Question: I have a problem with the uiview and a ui collection view in a fixed position. Is there a way to scroll the ui view upwards and have an infinite ui collection view under with content? I want the whole view to be uicollection. Is there something I have to do with my constraints?
--uiview
----uiview << sorta like a header for the page which can be scrolled up and out of the way. But once at the top, they will see it again.
----uicollection view <<< whole view should push up a continuous ui collection view
Currently the uiview and uicollection view are on the same layer.

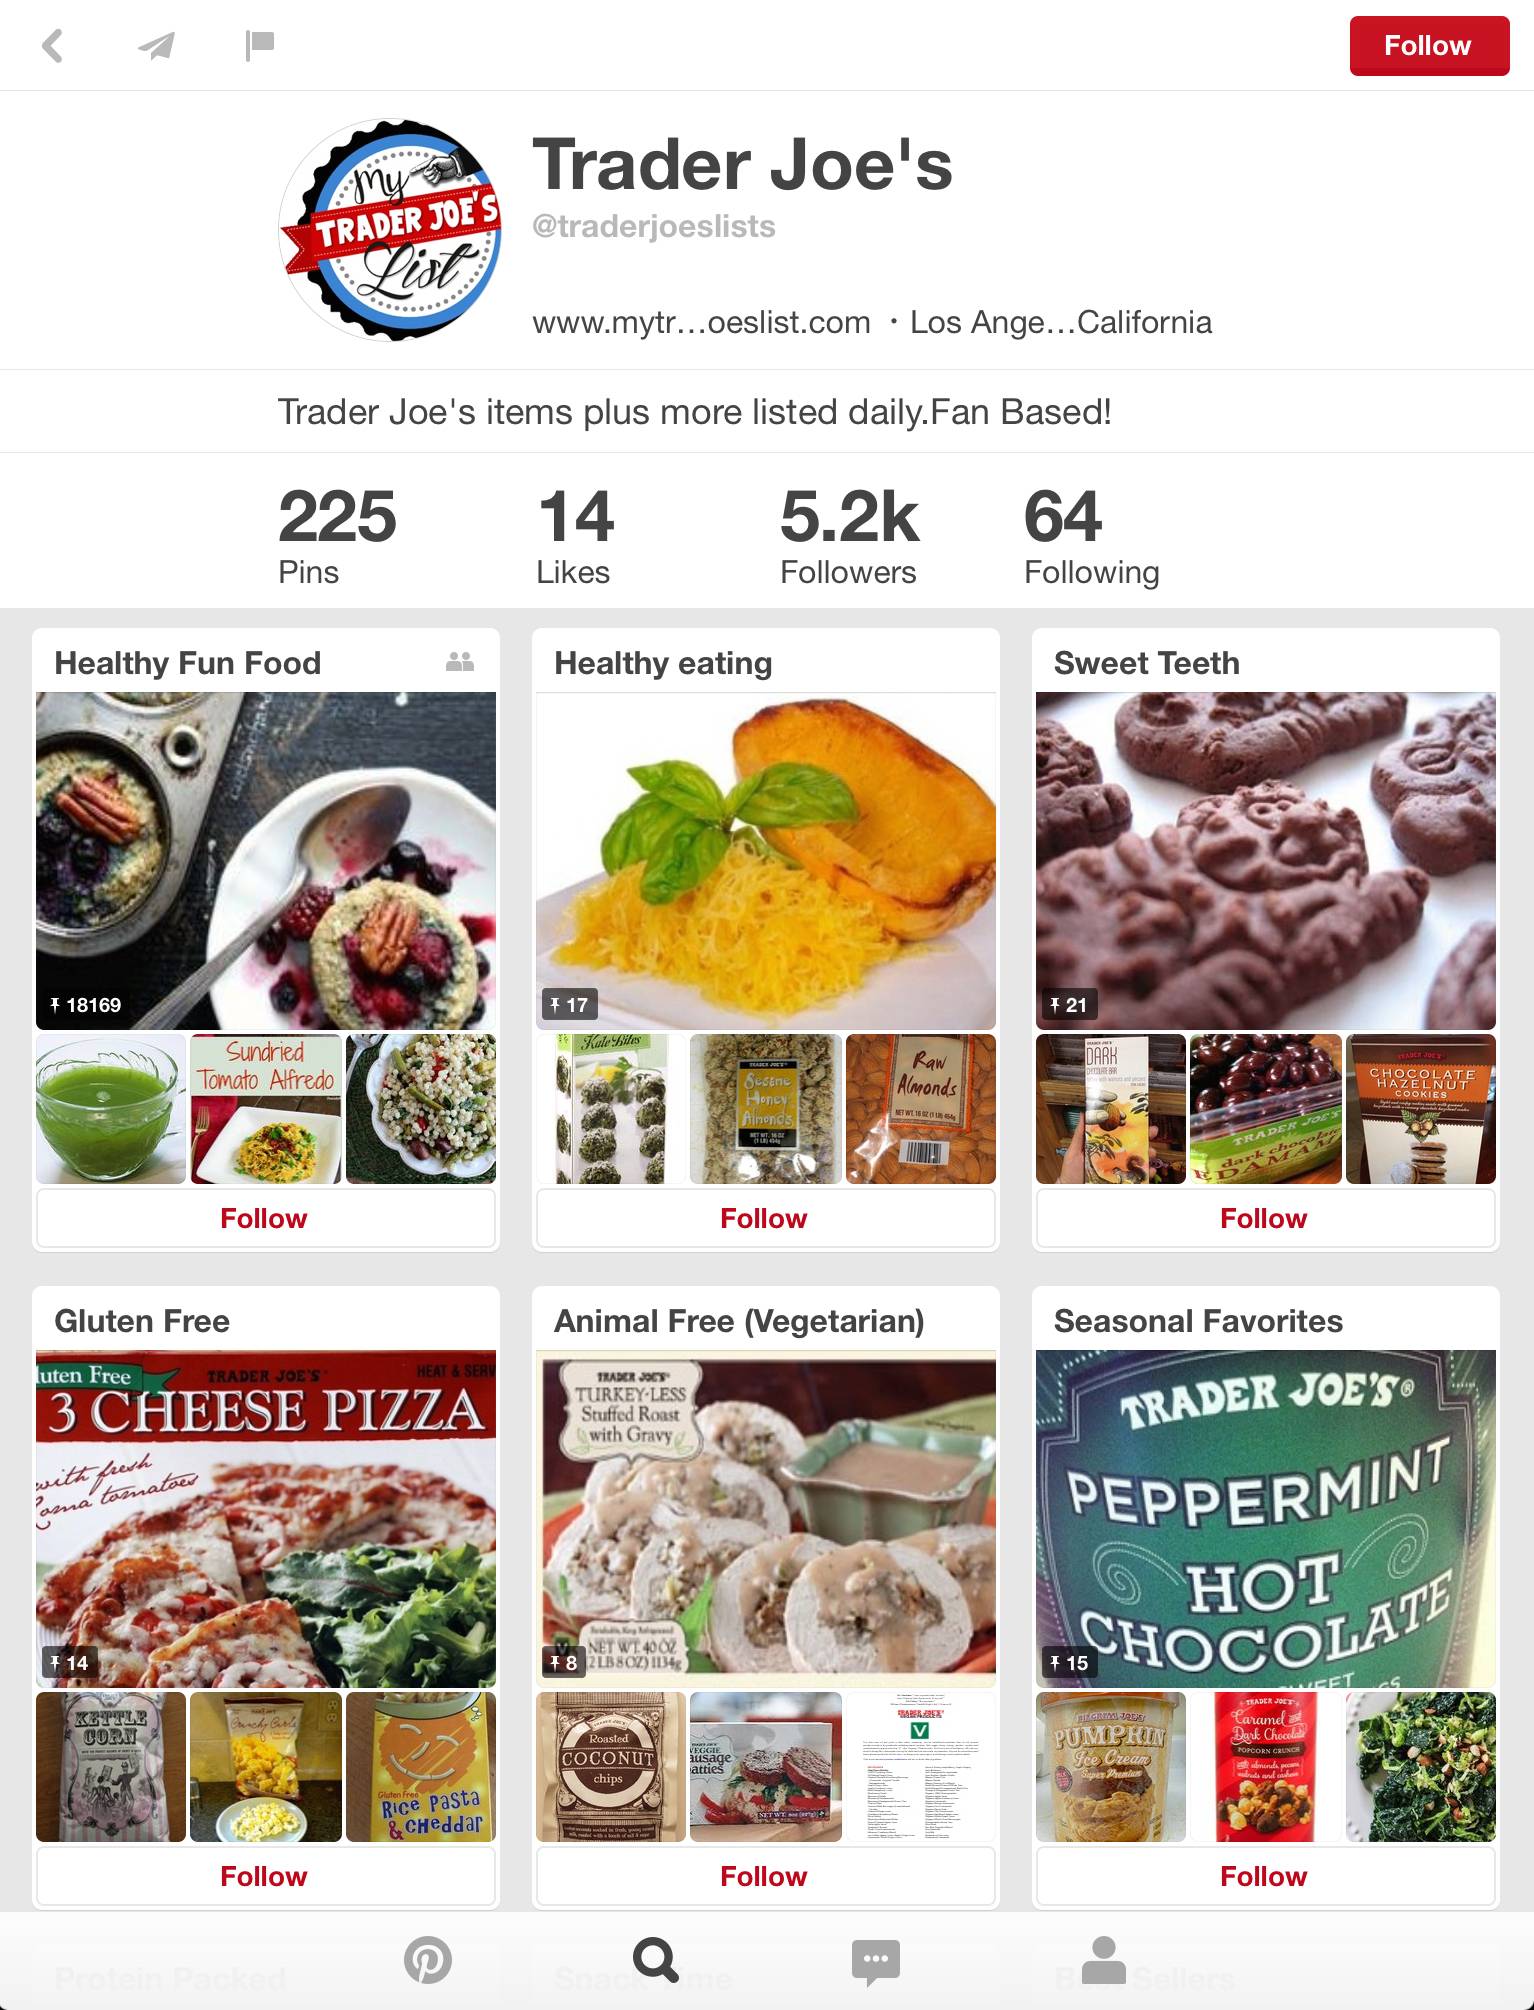
Answer: You are looking to add a header to your UICollection views. There are MANY tutorials that can help you. This one here can get you started: <URL>